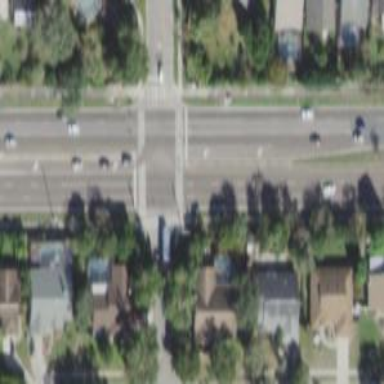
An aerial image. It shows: Crossing on the road.